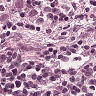
Metastatic tissue present: yes